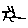
Label: sun